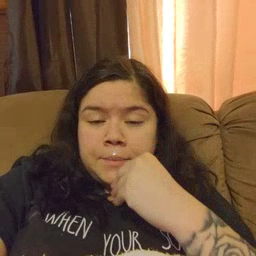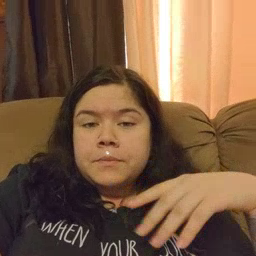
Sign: sleep